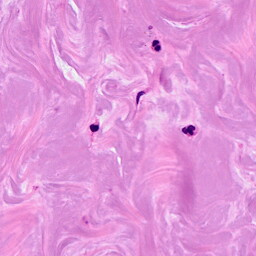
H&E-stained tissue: Breast